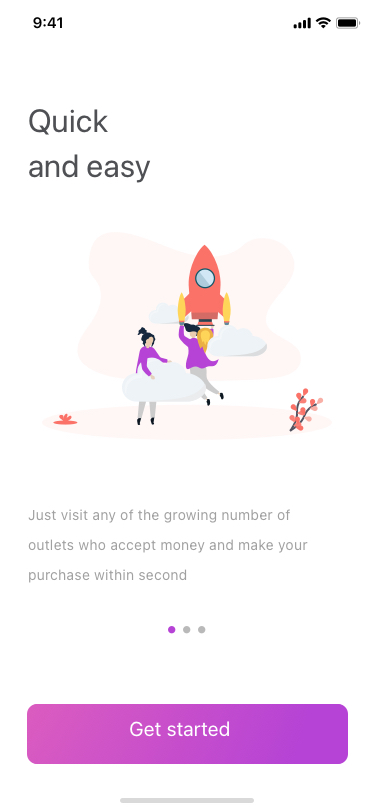
Text in this UI design:
Get started
Get started
Quick
and easy
Just visit any of the growing number of outlets who accept money and make your purchase within second